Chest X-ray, PA view. Patient: 19 years old, sex M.
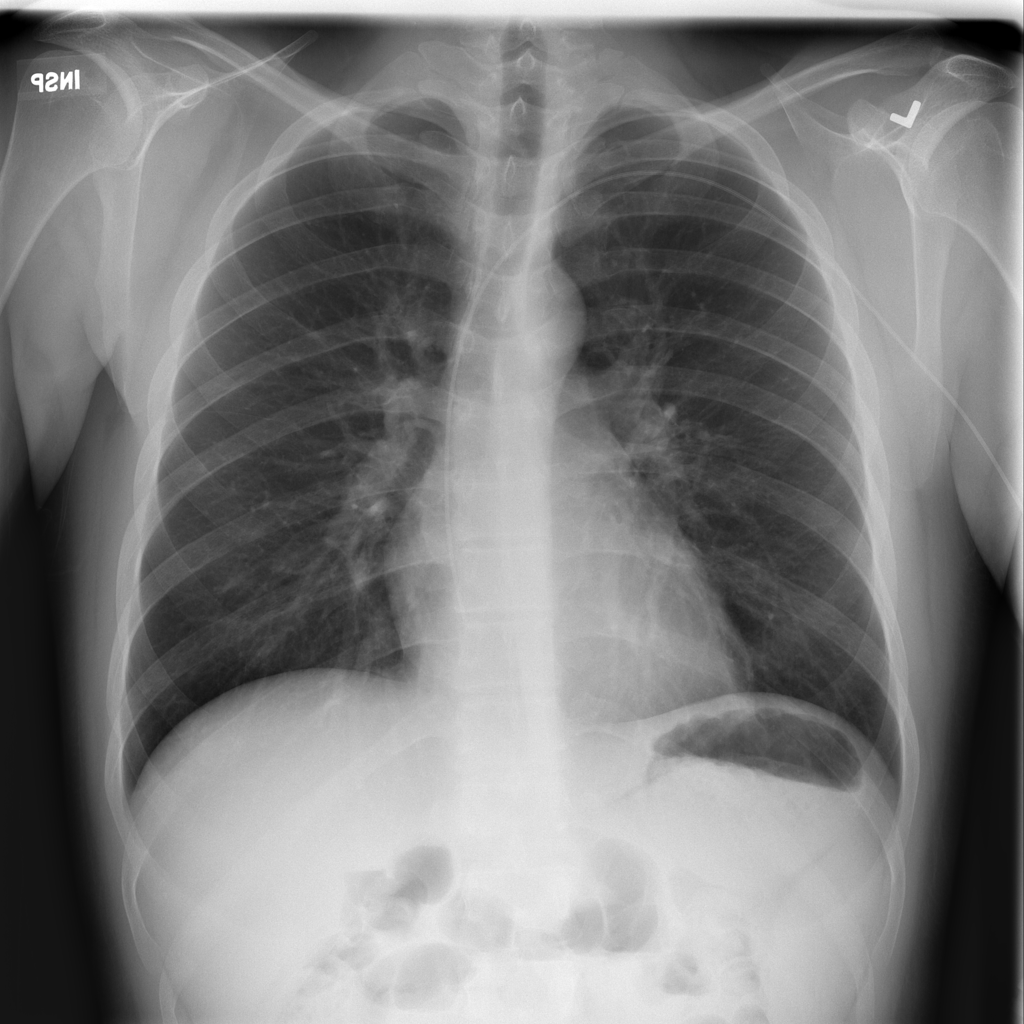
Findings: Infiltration